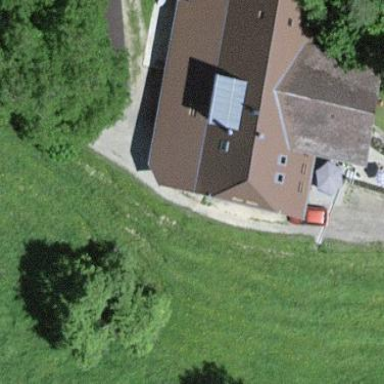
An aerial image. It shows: Farm building.